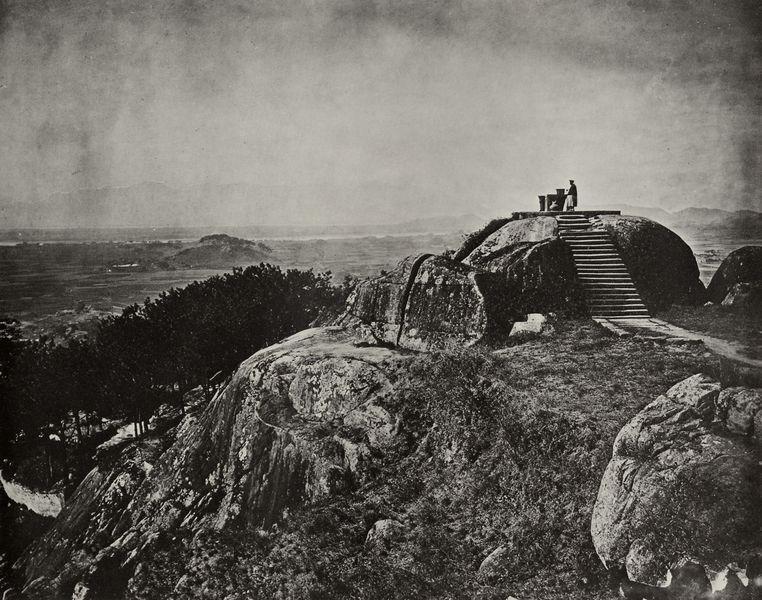
Titel: »Altar des Himmel«, Foochow, neben dem Min Fluss
Künstler: John Thomson
Schlagwörter: baum, berg, dunkel, felsen, gestein, himmel, mann, meer, schatten, wasser, weiß, wolken, bäume, landschaft, frau, grau, hell, licht, schwarz, tisch, ausblick, gras, weg, wiese, alt, mensch, stehen, stein, steine, ebene, erde, ferne, horizont, hügel, natur, weite, busch, büsche, figur, kind, tal, wald, anhöhe, rund, aussicht, küste, ansicht, abhang, berge, fels, gebirge, gipfel, hang, wüste, dunst, nebel, schlucht, rast, besucher, böschung, krieg, treppe, treppen, stufen, hoch, surreal, gestalt, klippe, foto, fotografie, panorama, photographie, regen, abgrund, schwarz-weiß, kuppe, altar, photo, karg, wanderer, priester, fernsicht, aussichtspunkt, plateau, opfer, rampe, städte, sakral, klettern, aufnahme, gebierge, aufstieg, moss, ebenen, bunker, plattform, aussichtsplattform, horizonz, steinstufen, horozont, verblichen, meiler, forografie, trepp, nebe, kar, wäöder, trreppen, efels, graffels